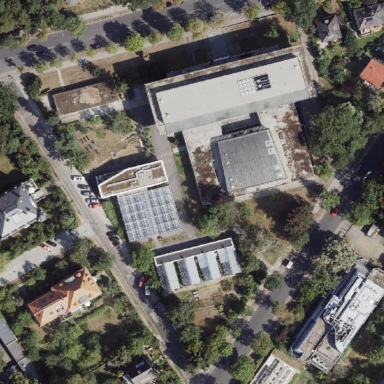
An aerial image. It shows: University.